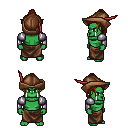
a pixel art fantasy rpg character, male body template, orc, green skin, steel arm armor, robe skirt, brunette long topknot hairstyle, leather cap, four views (front, back, left, right), 2x2 character sprite sheet, small pixel art, hard edges, no anti-aliasing